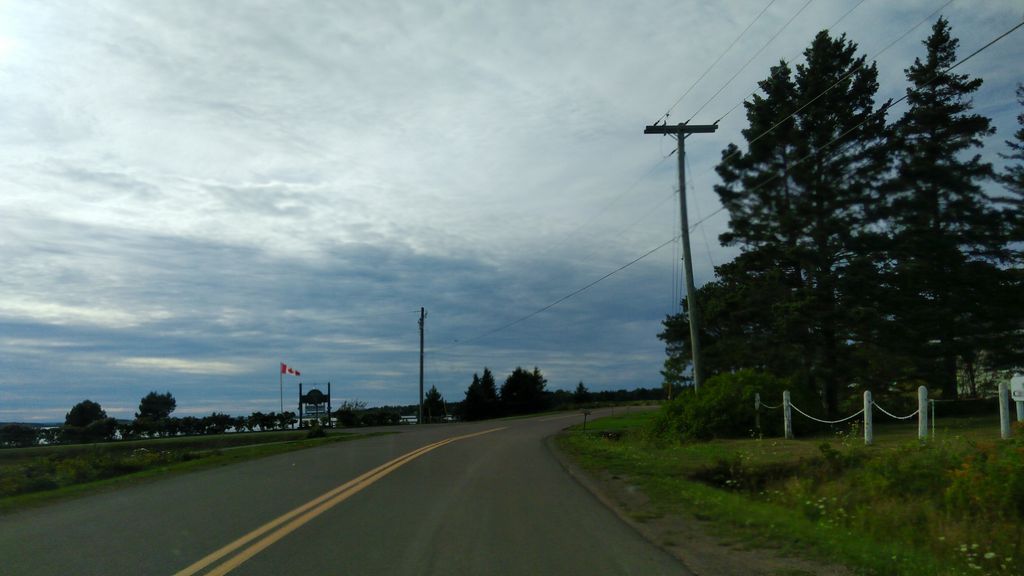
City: charlottetown